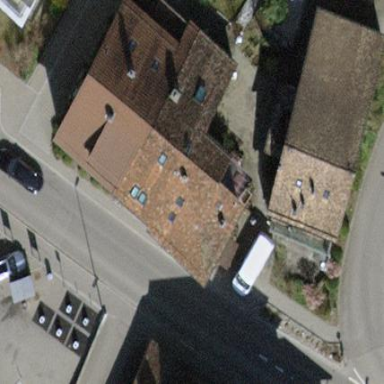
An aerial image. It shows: Terrace building.